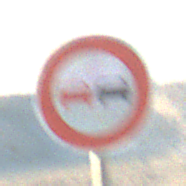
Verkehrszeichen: Ueberholverbot
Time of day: SunriseSunset
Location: Outdoor (Beach)
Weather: Clear
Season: NotSpecified
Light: Natural